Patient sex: M
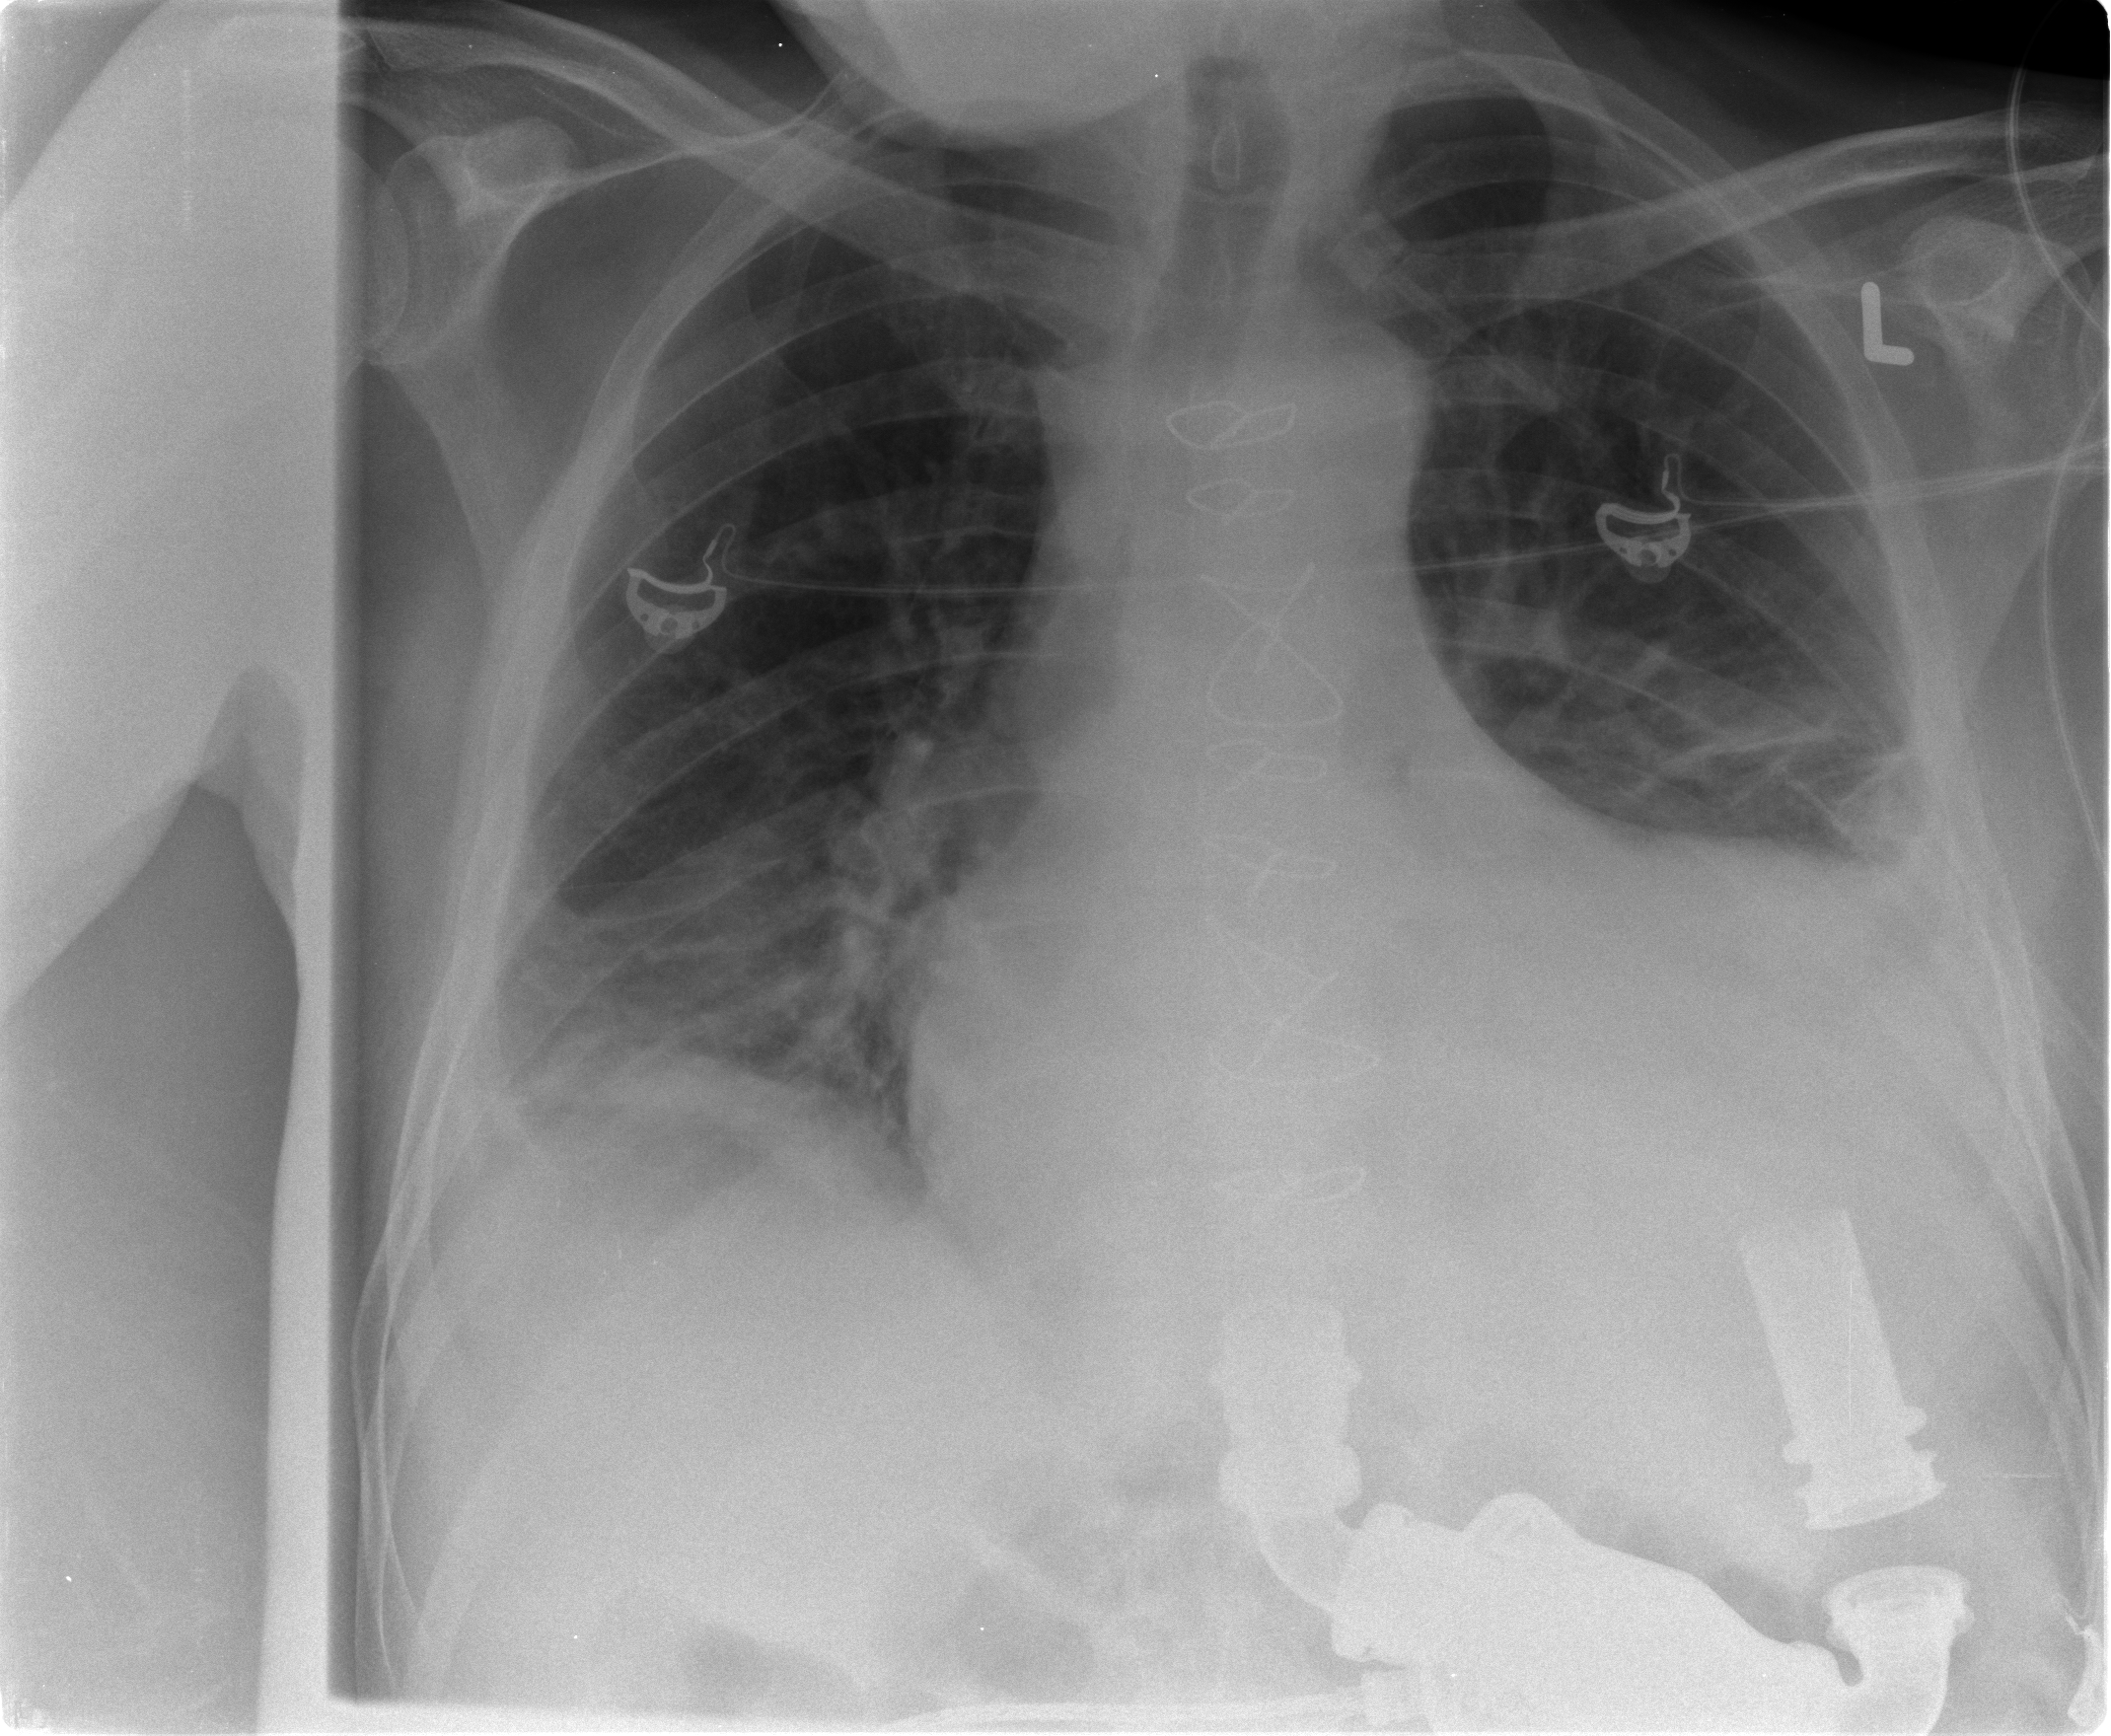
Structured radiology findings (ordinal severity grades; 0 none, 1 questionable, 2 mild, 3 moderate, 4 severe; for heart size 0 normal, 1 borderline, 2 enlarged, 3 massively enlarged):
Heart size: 3
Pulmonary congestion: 0
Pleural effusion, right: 2
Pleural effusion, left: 2
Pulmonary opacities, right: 0
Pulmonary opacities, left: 0
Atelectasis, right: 2
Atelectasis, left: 2